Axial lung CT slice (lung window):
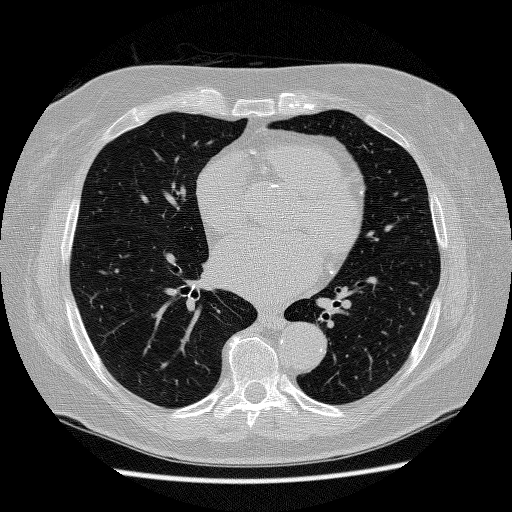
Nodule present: no